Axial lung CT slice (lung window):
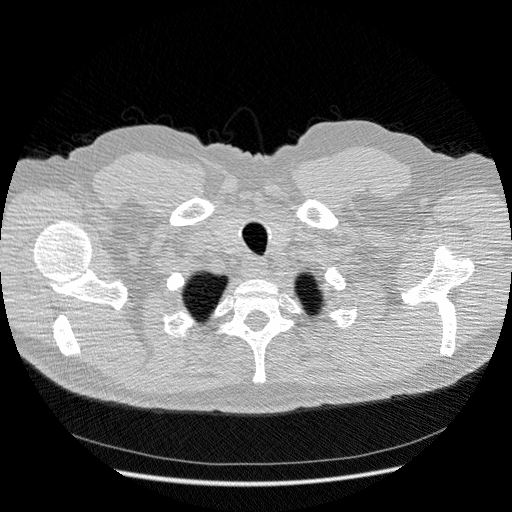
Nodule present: no